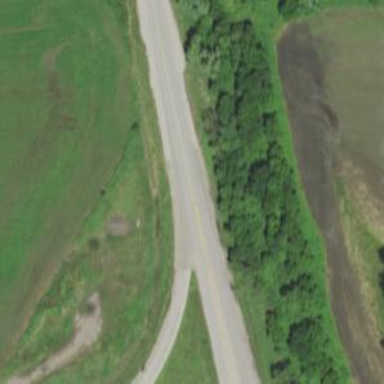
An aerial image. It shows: Trunk highway.